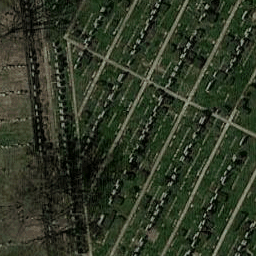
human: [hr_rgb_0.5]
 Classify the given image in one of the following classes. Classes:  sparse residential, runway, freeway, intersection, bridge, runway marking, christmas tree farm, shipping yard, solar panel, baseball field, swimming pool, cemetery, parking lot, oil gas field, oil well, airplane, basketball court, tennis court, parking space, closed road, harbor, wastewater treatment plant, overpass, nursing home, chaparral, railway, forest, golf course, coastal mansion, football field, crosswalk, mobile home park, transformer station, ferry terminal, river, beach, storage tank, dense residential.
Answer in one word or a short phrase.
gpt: cemetery